Question: When I load a map on R's widget 'ggmap' and run the program directly though R's console, the map gets properly maximized when I maximize the R's window.
The same doesn't happen when I run R through Qt. I am using RInside.
Through Qt when I run R, the widget gets shown indeed (with the map on it), but when I maximize the R window, the map does get maximized. It remains the same sized!
It doesn't happen in any particular case. It happens all the time I run R though Qt, and never when I run R through R's console.
'''
> sessionInfo()
R version 2.15.1 (2012-06-22)
Platform: x86_64-unknown-linux-gnu (64-bit)
locale:
[1] LC_CTYPE=en_US.UTF-8 LC_NUMERIC=C
[3] LC_TIME=en_US.UTF-8 LC_COLLATE=en_US.UTF-8
[5] LC_MONETARY=en_US.UTF-8 LC_MESSAGES=en_US.UTF-8
[7] LC_PAPER=C LC_NAME=C
[9] LC_ADDRESS=C LC_TELEPHONE=C
[11] LC_MEASUREMENT=en_US.UTF-8 LC_IDENTIFICATION=C
attached base packages:
[1] stats graphics grDevices utils datasets methods base
>
'''
'''
> cat /etc/issue && uname -a
Welcome to openSUSE 11.4 "Celadon" - Kernel
(\l).
Linux linux-trra 2.6.37.1-1.2-desktop #1 SMP PREEMPT 2011-02-21 10:34:10 +0100 x86_64 x86_64 x86_64 GNU/Linux
'''
'''
R.parseEvalQ ("library (ggmap); library (raster);");
qtToR ["currentFileName"] = currentFileName;
R.parseEvalQ ("load (file = currentFileName); print (ggmap (mapImageData));");
'''

Could it be possible that X11 server is not properly installed on my system? Or is this a know problem with 'print'?
Is there any alternative way to get this running properly through ggmap?
![enter image description here][2]
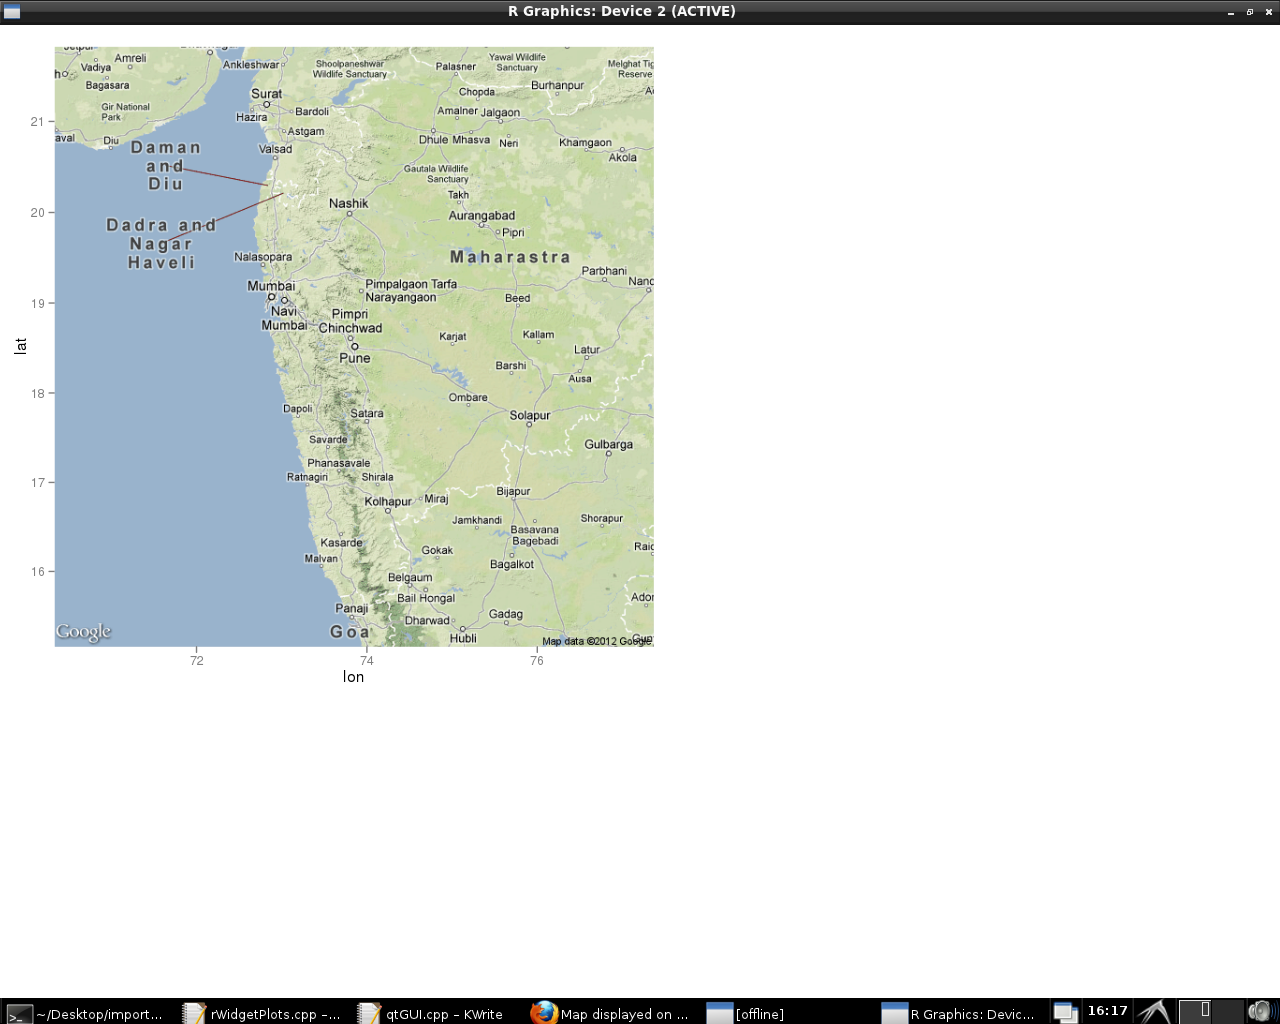
Answer: A temporary solution to the problem of map not getting maximized is to set the initial dimensions of 'X11' server.
'X11 (width = 11, height = 11);'
This shows a nearly maximized window by default, and the map also gets shown maximized.